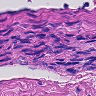
Metastatic tissue present: no